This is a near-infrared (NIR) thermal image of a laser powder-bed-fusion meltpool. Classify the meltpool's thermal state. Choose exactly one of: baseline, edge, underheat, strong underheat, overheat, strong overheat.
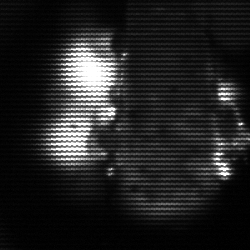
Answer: strong underheat